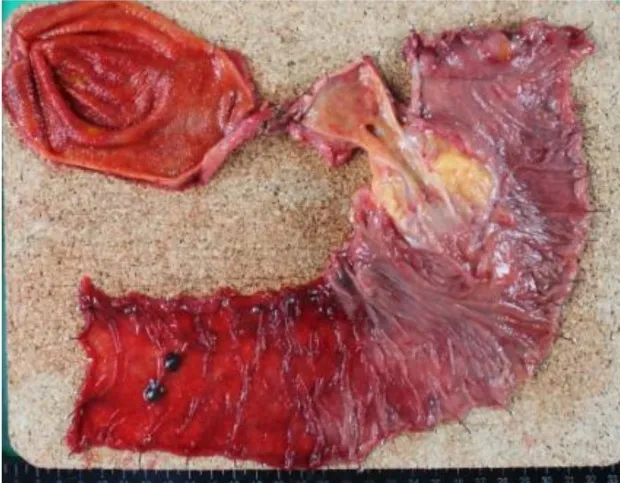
Pathological specimen from the patient in case 2. . A. Excised specimen.
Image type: medical_photograph (other_medical_photograph)